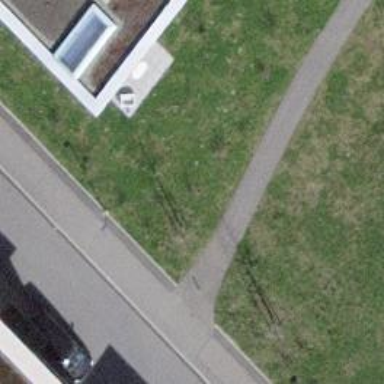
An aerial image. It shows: Bollard.